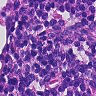
Metastatic tissue present: no